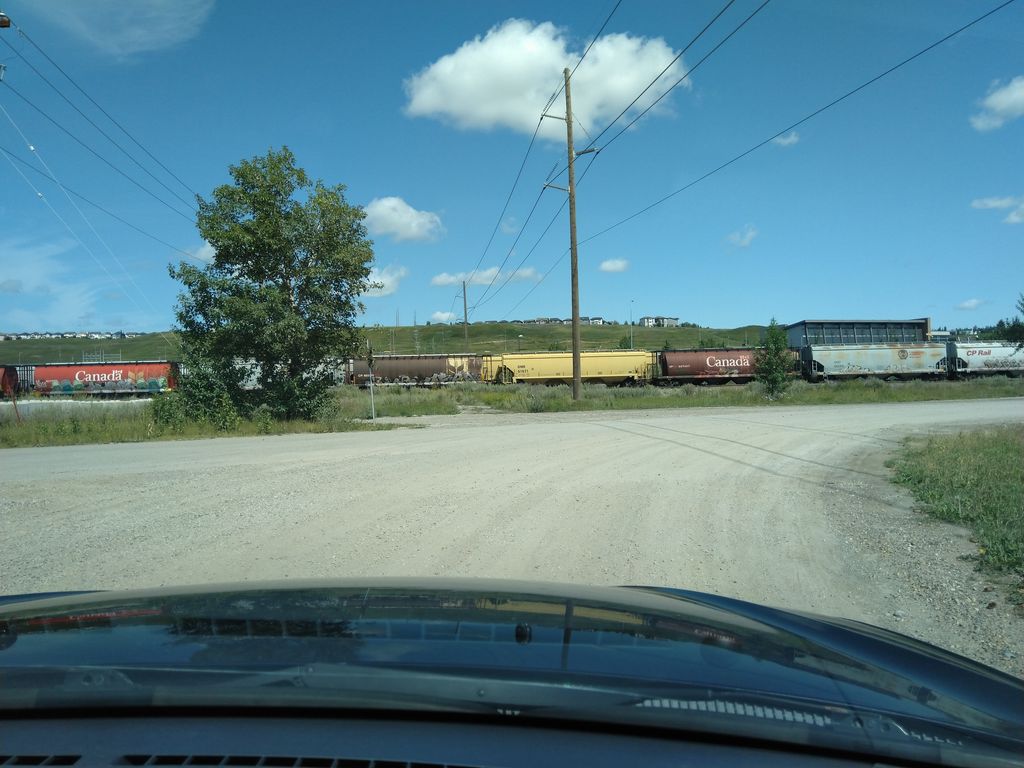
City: calgary